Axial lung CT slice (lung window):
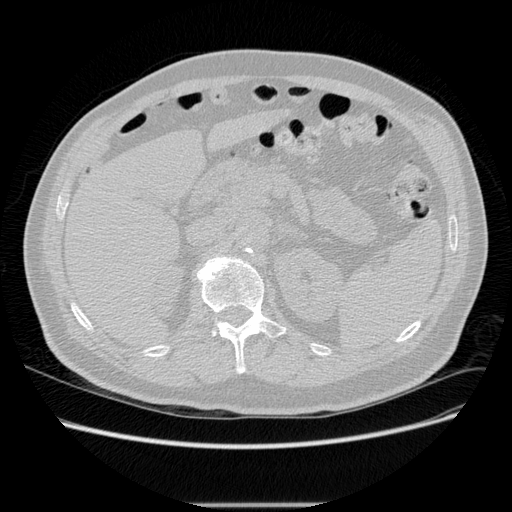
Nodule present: no